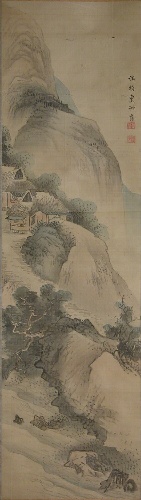
Artist: Tōshū
Artist bio: Japanese, active ca. 1800
Date: early 19th century
Object type: Hanging scroll
Classification: Paintings
Medium: Hanging scroll; ink and color on silk
Culture: Japan
Period: Edo period (1615–1868)
Dimensions: Image: 39 7/8 x 11 1/8 in. (101.3 x 28.3 cm)
Overall with mounting: 62 1/2 x 15 1/2 in. (158.8 x 39.4 cm)
Overall with rollers: 62 1/2 x 18 1/8 in. (158.8 x 46 cm)
Department: Asian Art
Credit line: Gift of Jack Jacoby, 2005
Accession year: 2005
Repository: Metropolitan Museum of Art, New York, NY
Tags: Mountains|Landscapes